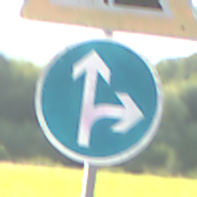
Verkehrszeichen: VorgeschriebeneFahrtrichtungGeradeausOderRechts
Zusatzzeichen oben: Arbeitsstelle
Umgebung: Outdoor, Nature
Tageszeit: MorningAfternoon
Wetter: PartlyCloudy
Licht: Natural
Jahreszeit: NotSpecified
Kontrast: HighContrast